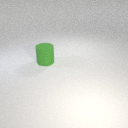
large green rubber cylinder